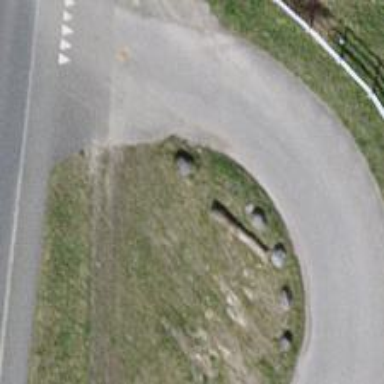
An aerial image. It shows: Block barrier.